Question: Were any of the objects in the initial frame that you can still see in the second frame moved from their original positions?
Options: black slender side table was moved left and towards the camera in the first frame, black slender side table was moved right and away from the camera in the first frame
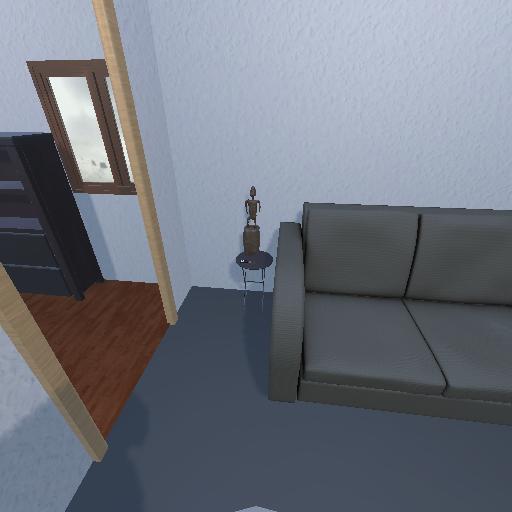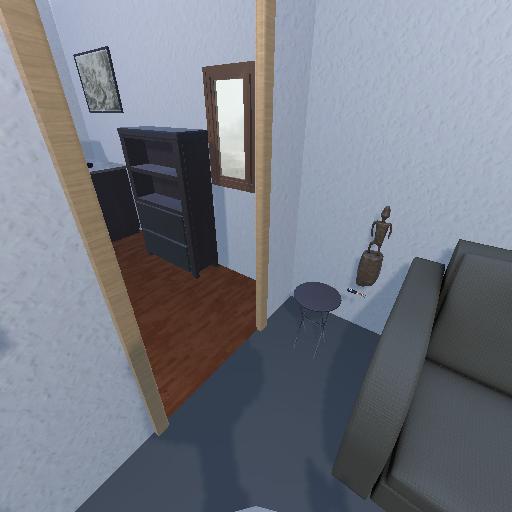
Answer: black slender side table was moved left and towards the camera in the first frame